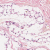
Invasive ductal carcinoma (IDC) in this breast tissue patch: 0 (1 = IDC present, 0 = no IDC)